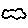
Label: cloud